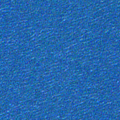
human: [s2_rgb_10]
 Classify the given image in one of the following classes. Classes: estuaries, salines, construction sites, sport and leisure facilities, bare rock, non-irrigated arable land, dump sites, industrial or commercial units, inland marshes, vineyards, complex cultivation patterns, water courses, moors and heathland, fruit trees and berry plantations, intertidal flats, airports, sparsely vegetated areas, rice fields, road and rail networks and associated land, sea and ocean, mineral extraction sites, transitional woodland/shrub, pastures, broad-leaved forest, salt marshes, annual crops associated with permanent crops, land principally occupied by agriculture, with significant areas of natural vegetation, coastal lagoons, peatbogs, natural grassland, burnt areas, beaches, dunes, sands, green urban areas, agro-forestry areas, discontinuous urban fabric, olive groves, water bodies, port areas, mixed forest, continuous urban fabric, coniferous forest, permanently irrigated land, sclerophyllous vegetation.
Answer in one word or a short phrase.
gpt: sea and ocean